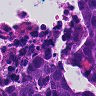
Metastatic tissue present: no